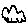
Label: cloud